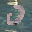
Label: 0